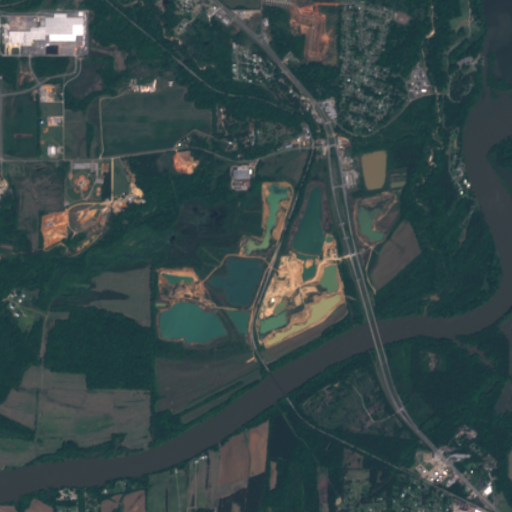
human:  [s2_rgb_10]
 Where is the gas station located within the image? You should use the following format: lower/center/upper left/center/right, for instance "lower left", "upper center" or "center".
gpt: The gas station is located in the center right of the image.
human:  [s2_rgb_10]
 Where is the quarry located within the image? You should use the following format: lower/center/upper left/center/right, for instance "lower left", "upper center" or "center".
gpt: The quarry is located in the center right of the image.
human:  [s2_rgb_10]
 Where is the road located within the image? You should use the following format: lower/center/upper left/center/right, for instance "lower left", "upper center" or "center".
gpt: There is no road in the image.